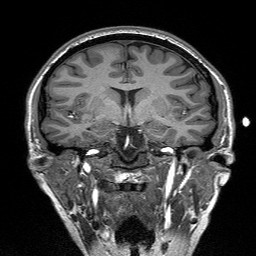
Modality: T1w
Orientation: sagittal
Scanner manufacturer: siemens
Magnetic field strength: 3 T
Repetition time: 2.3 s